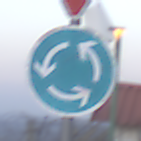
Verkehrszeichen: Kreisverkehr
Zusatzzeichen oben: VorfahrtGewaehren
Umgebung: Outdoor, Suburban
Tageszeit: SunriseSunset
Wetter: Clear
Licht: Natural
Jahreszeit: NotSpecified
Kontrast: LowContrast